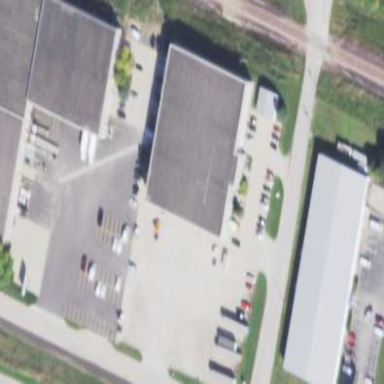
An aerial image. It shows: Warehouse.